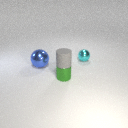
small cyan metal sphere behind large blue metal sphere